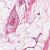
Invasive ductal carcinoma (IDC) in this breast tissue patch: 0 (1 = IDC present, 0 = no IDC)